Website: home-depot
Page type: account-selection
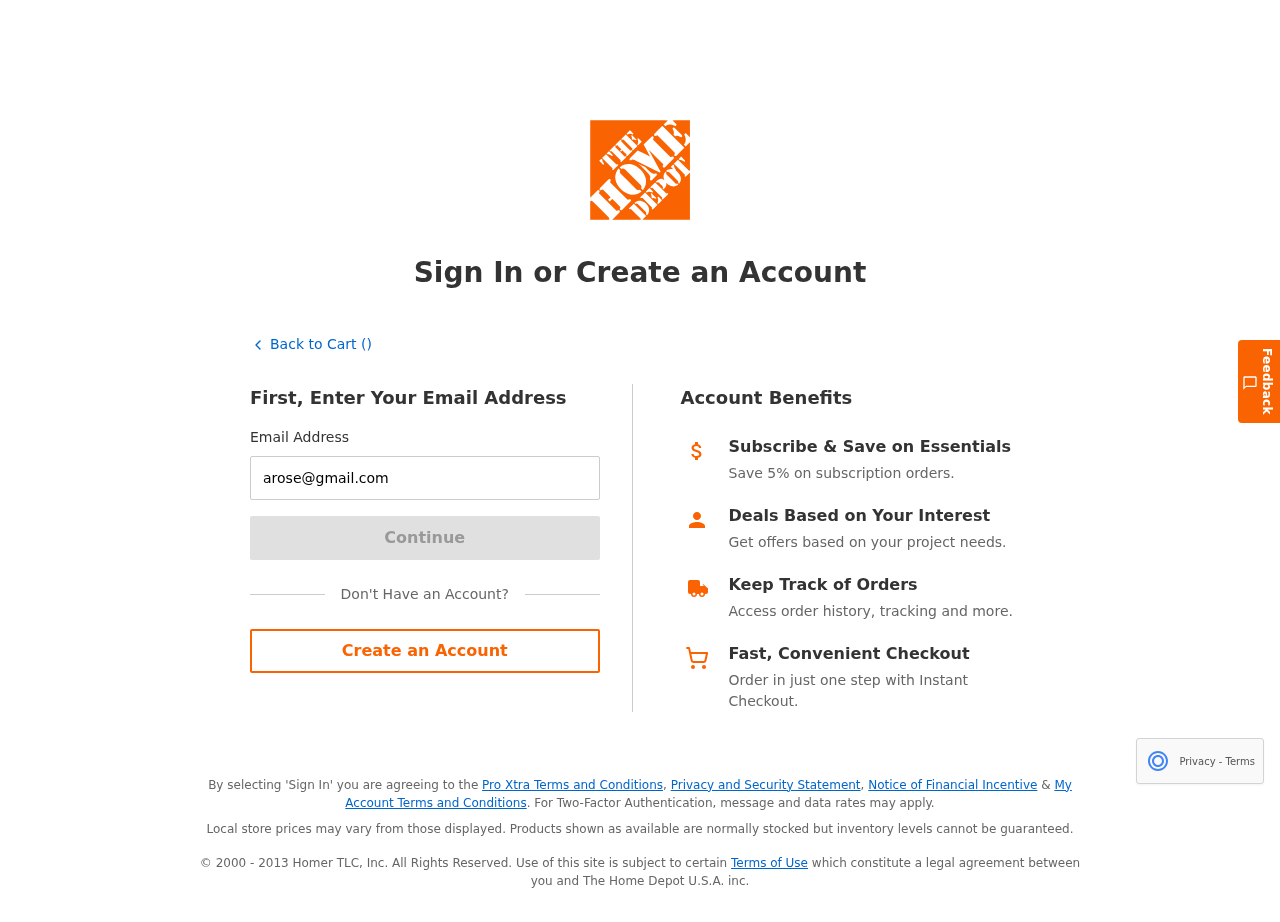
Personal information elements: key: PII_EMAIL
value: arose@gmail.com